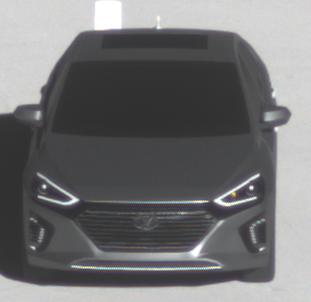
Make: Hyundai
Model: IONIQ Hybrid
Detailed model: IONIQ (AE) Hybrid
Model produced from: 2016/10
Model produced until: 2018/08
Doors: 5
Color: gray
Road condition: dry road
Daytime: morning or afternoon
Contrast: high contrast